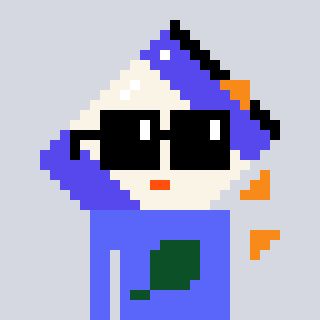
a pixel art character with square black sunglasses, a chips-shaped head and a purple-colored body on a cool background